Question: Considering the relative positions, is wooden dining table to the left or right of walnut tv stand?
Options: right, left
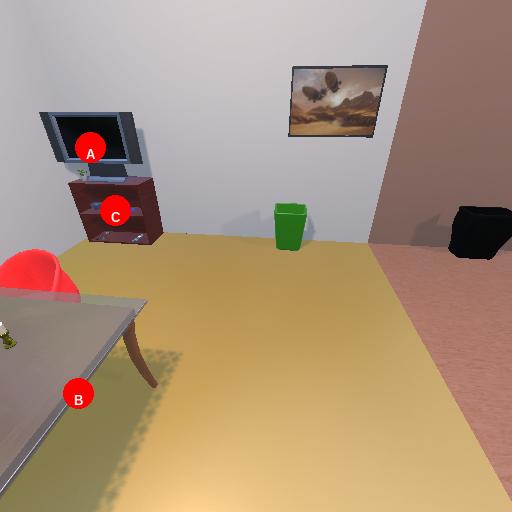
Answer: right